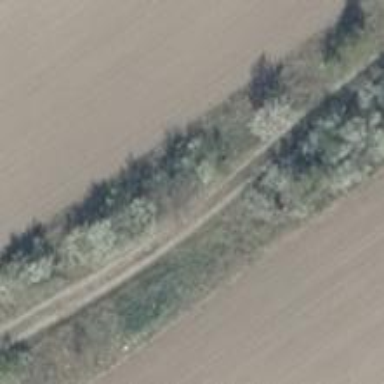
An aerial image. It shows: Sandy track road with grade3 tracktype.